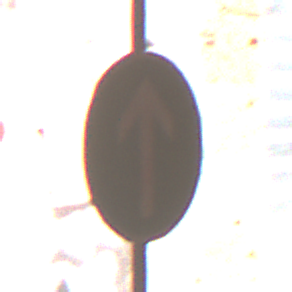
Verkehrszeichen: VorgeschriebeneFahrtrichtungGeradeaus
Umgebung: Outdoor, Urban
Tageszeit: MorningAfternoon
Wetter: Clear
Licht: Natural
Jahreszeit: NotSpecified
Kontrast: MediumContrast